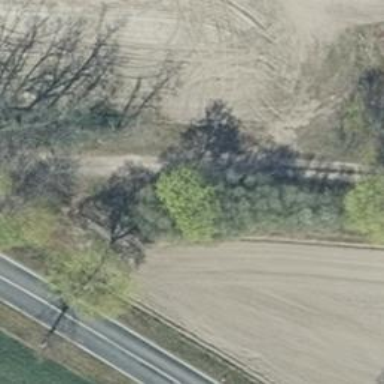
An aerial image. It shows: Unclassified road.